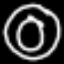
Label: donut